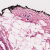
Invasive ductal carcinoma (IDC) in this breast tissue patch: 0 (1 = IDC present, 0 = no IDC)